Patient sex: M
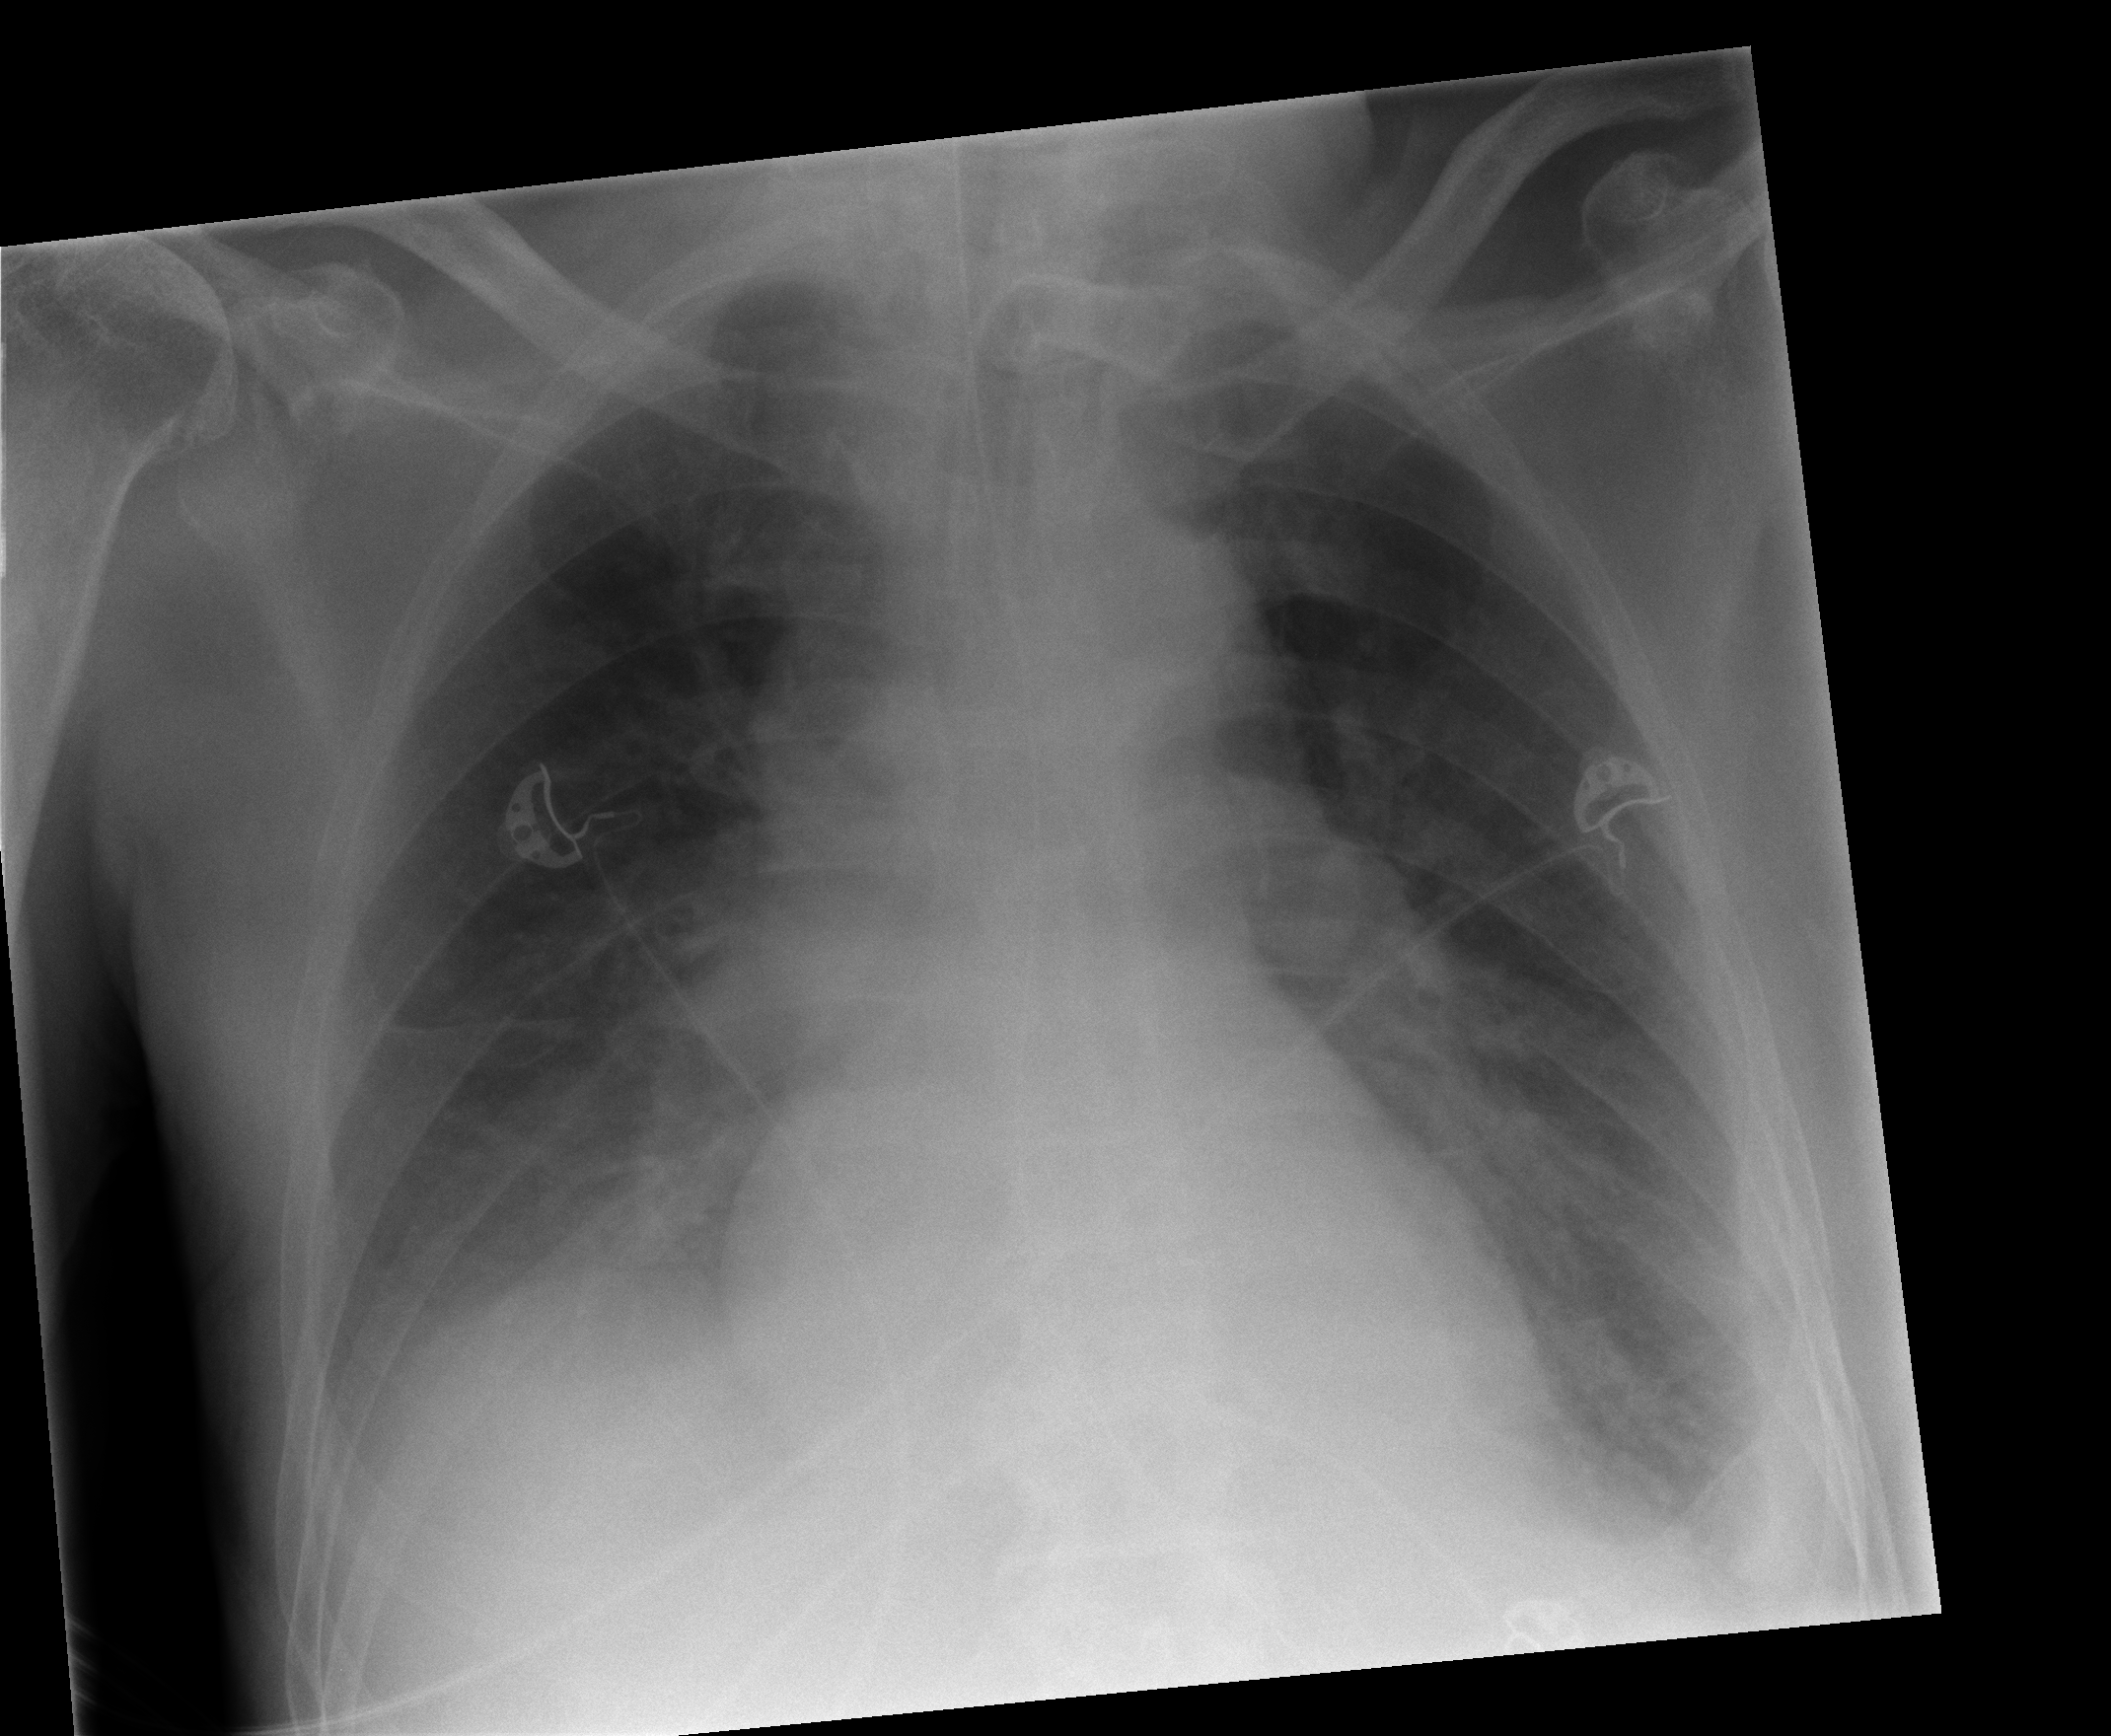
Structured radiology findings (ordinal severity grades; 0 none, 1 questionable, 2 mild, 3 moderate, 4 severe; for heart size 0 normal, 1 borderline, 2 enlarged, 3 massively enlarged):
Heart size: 0
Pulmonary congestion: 3
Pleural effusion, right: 2
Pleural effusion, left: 2
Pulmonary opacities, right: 2
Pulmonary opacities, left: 0
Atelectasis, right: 2
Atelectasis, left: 2